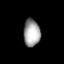
Tissue: prostate
Cell type: T cells
Senescence score: 0.7337
Nuclear area (px): 441
Mean DAPI intensity: 163.213